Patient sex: M
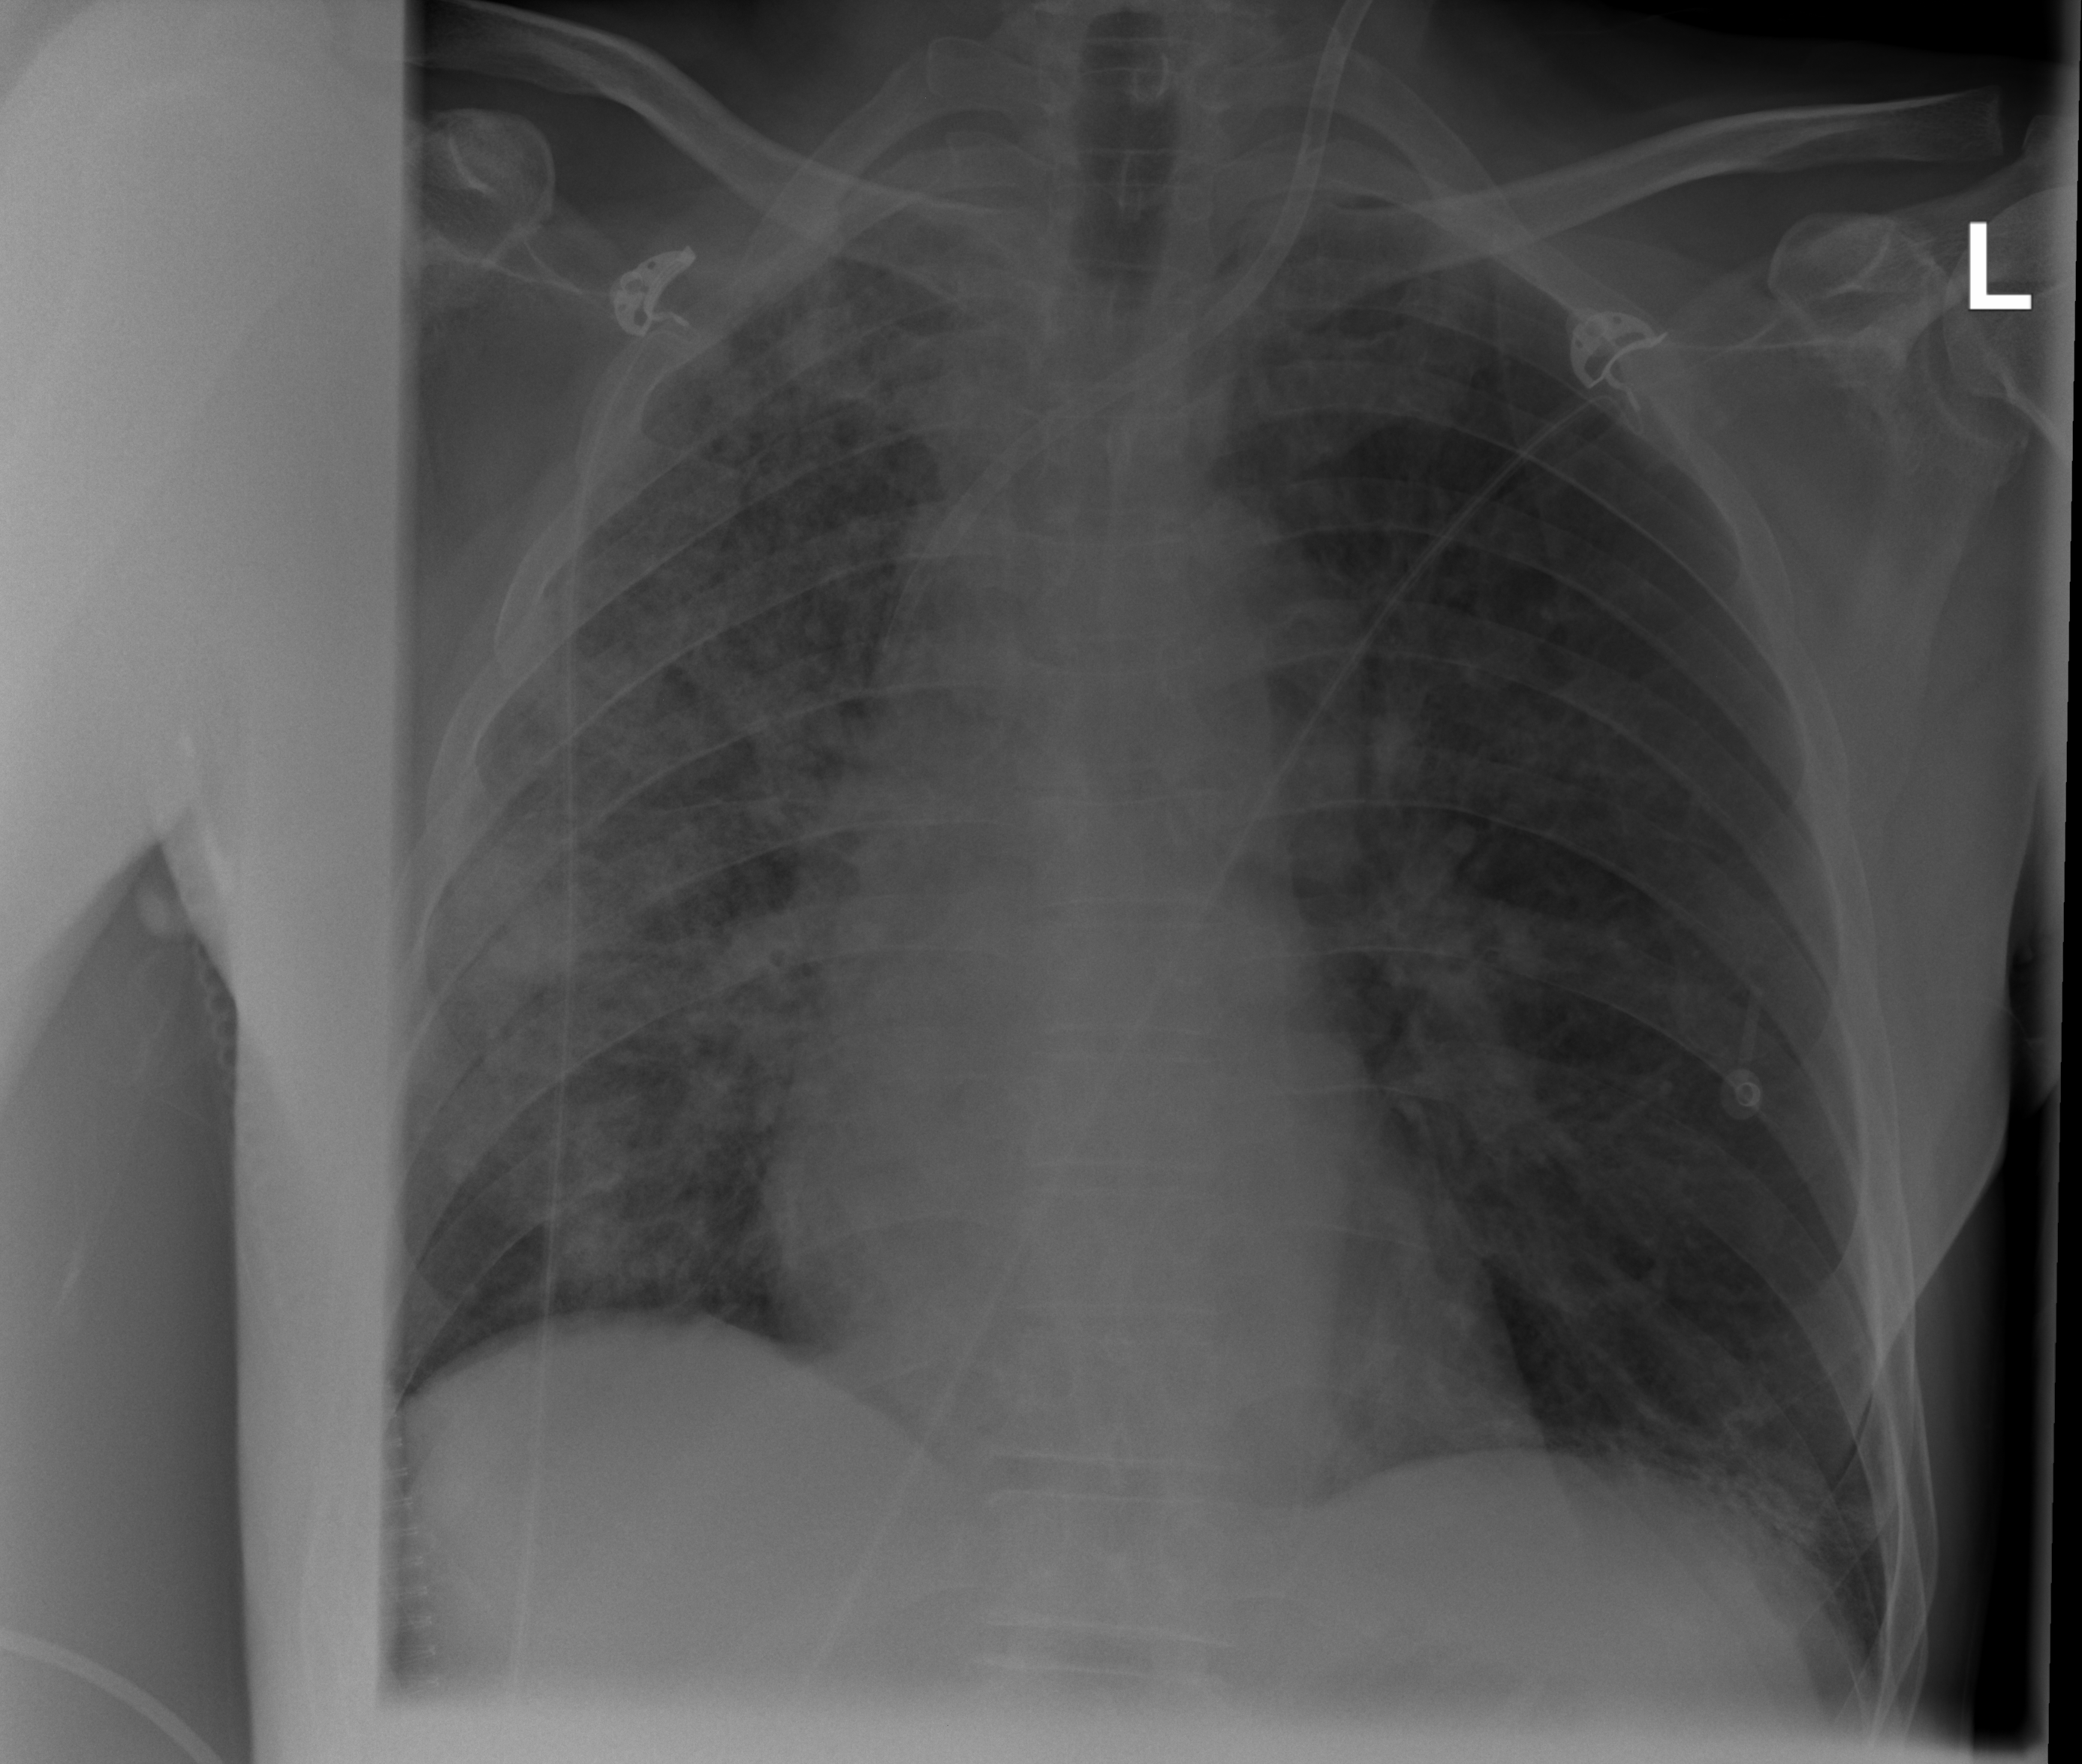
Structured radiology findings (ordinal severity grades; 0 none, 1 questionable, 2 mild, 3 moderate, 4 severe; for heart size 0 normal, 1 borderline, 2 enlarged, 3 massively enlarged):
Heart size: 0
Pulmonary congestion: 2
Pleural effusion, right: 2
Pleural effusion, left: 0
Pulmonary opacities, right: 3
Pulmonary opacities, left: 2
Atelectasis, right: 2
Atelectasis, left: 2